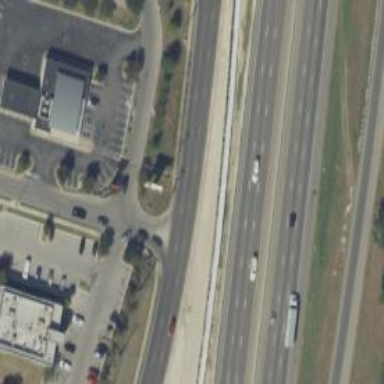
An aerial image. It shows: Secondary road with asphalt surface and frontage road.